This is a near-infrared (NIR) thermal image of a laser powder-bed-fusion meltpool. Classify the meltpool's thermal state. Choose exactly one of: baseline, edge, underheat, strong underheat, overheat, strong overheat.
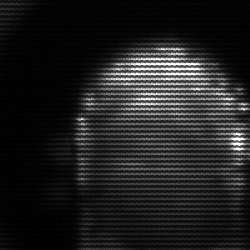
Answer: baseline